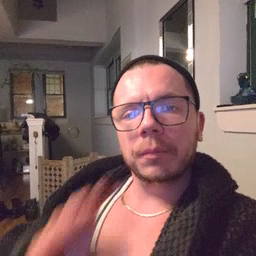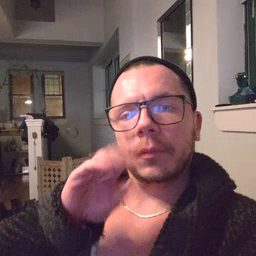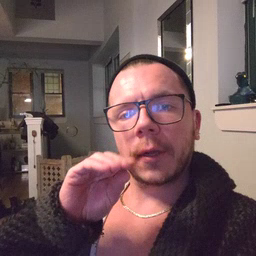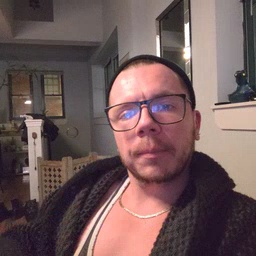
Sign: duck